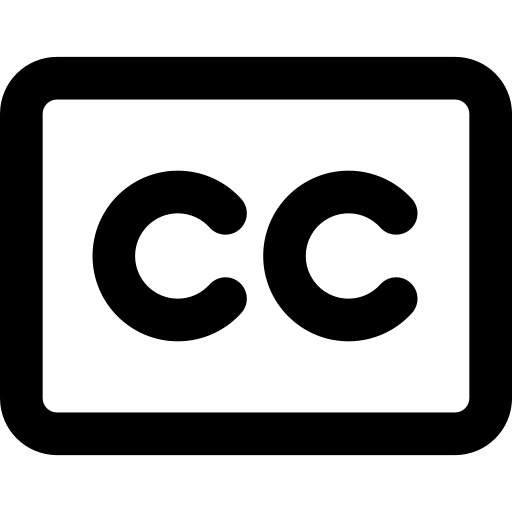
Tags: icon, FontAwesome, fa-icon, outline, closed, captioning